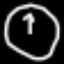
Label: clock